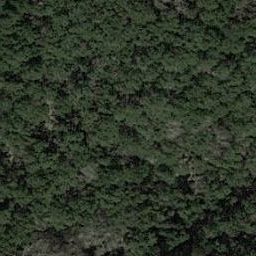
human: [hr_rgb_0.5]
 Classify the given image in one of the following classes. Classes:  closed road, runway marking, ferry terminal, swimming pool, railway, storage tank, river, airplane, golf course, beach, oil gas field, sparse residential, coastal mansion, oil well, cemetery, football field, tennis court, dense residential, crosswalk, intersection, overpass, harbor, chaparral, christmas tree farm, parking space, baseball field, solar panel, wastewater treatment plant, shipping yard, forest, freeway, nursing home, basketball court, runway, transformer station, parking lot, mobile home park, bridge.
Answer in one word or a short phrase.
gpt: forest